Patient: sex F, age 19
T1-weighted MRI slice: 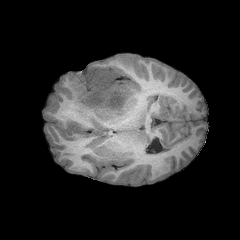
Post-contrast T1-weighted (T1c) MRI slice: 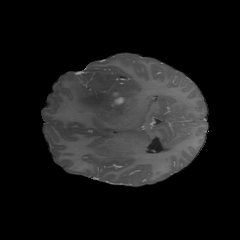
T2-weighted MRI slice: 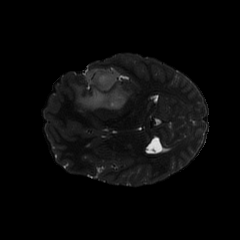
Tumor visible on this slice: yes
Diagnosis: Astrocytoma, IDH-mutant
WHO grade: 4